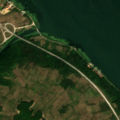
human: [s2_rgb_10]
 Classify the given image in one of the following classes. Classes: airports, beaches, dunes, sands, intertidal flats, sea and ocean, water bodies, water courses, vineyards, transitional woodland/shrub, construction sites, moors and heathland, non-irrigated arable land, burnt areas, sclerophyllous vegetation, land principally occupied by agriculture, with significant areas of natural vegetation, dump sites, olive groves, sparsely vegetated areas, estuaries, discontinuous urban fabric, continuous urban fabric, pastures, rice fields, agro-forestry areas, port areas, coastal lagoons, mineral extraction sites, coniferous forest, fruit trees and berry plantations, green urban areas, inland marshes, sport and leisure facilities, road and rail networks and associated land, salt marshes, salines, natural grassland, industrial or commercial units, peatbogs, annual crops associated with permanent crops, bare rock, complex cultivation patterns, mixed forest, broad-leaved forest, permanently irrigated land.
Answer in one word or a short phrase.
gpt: complex cultivation patterns, land principally occupied by agriculture, with significant areas of natural vegetation, broad-leaved forest, water courses